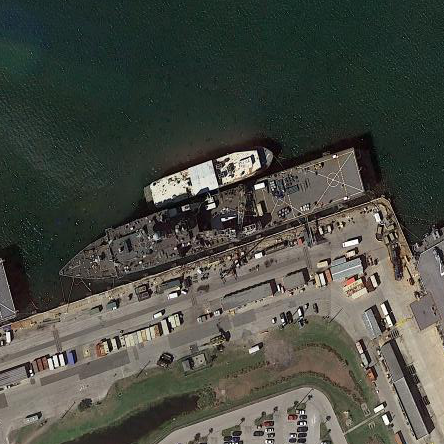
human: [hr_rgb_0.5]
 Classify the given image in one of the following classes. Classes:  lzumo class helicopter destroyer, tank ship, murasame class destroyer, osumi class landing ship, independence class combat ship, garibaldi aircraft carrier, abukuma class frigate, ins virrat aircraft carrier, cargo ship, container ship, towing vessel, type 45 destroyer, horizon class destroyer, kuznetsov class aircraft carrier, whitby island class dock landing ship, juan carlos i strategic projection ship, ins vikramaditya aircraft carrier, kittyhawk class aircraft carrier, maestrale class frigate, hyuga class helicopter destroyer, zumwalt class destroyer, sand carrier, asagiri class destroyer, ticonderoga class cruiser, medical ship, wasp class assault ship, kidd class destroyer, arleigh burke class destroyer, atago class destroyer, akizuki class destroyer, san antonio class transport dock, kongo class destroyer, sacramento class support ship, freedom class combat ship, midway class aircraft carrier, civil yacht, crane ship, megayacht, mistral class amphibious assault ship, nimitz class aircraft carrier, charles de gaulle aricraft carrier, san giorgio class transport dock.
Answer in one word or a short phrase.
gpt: Whitby Island class dock landing ship